Question: How many messages are in Primary?
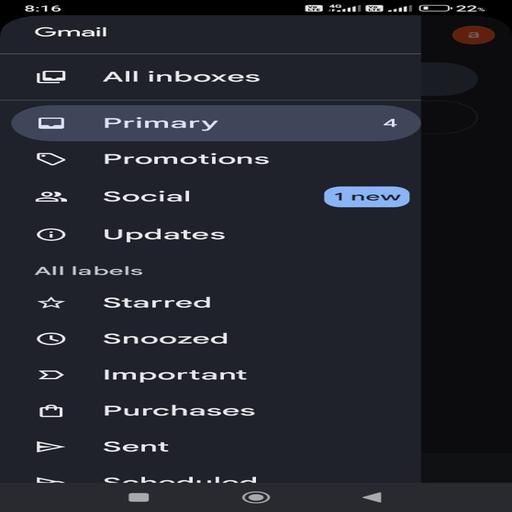
Answer: Four